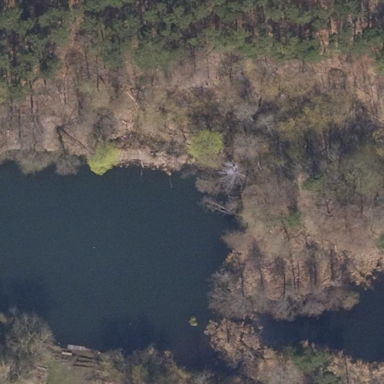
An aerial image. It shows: Serene pond surrounded by nature.